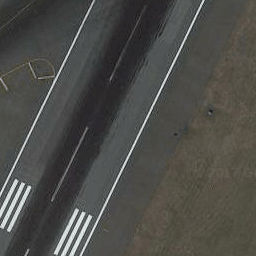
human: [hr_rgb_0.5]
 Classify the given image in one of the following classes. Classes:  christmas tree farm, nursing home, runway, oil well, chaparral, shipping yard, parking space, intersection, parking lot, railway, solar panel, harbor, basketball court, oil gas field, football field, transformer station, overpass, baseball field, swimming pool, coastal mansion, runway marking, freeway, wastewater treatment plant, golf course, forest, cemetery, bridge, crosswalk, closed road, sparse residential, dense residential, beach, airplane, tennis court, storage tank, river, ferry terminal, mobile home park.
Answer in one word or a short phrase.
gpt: runway